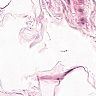
Metastatic tissue present: no